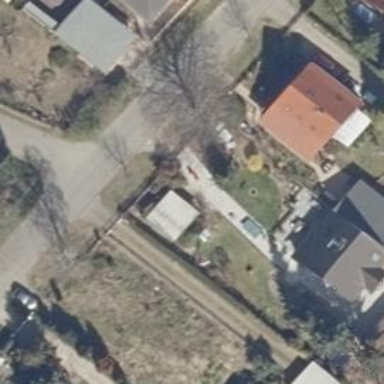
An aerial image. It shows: Residential road.